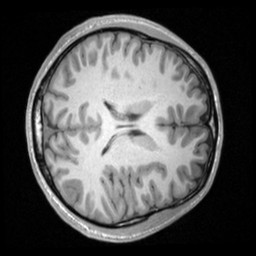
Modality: T1w
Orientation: axial
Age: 22
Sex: male
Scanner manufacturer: siemens
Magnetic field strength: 3 T
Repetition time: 1.9 s
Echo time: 0.00226 s